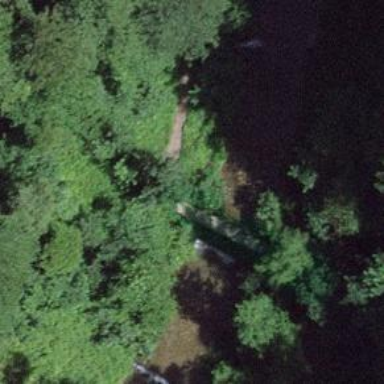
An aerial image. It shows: Bridge over unpaved path.